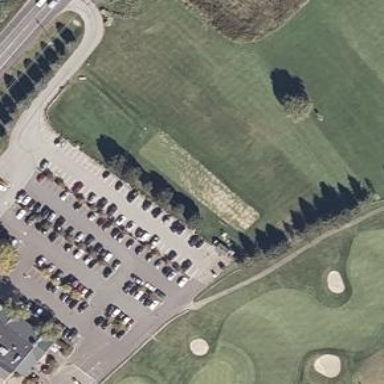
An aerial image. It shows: Golf tee on grassy land.